Question: I am trying to construct a <URL> given an image matrix. For those of you who dont know what it is, from wikipedia:
> A summed area table (also known as an integral image) is a data structure and algorithm for quickly and efficiently generating the sum of values in a rectangular subset of a grid
In other words, its used to sum up values of any rectangular region in the image/matrix in constant time.
I am trying to implement this in R. However, my code seems to take too long to run.
Here is the pseudo code from <URL>. 'in' is the input matrix or image and 'intImg' is whats returned
And here is my implementation
Example of input and output matrix:

However, on a '480x640' matrix, this takes ~ 4 seconds. In the paper they describe it to take on the order of milliseconds for those dimensions.
Am I doing something inefficient in my loops or indexing?
I considered writing it in C++ and wrapping it in R, but I am not very familiar with C++.
Thank you
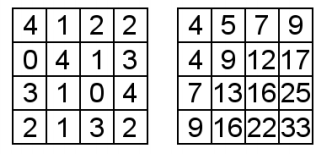
Answer: You could try to use 'apply' (isn't faster than your for-loops if you pre-allocating the memory):
'''
areaTable <- function(x) {
return(apply(apply(x, 1, cumsum), 1, cumsum))
}
areaTable(m)
# [,1] [,2] [,3] [,4]
# [1,] 4 5 7 9
# [2,] 4 9 12 17
# [3,] 7 13 16 25
# [4,] 9 16 22 33
'''